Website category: university
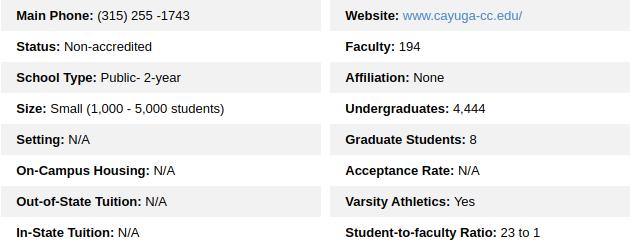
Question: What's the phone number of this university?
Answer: (315) 255 -1743

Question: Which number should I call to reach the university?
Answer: (315) 255 -1743

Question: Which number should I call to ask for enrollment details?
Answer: (315) 255 -1743

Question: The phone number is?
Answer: (315) 255 -1743

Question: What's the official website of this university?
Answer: www.cayuga-cc.edu/

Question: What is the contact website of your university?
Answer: www.cayuga-cc.edu/

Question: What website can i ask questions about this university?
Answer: www.cayuga-cc.edu/

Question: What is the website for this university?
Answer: www.cayuga-cc.edu/

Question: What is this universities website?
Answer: www.cayuga-cc.edu/

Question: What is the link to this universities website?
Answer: www.cayuga-cc.edu/

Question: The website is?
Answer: www.cayuga-cc.edu/

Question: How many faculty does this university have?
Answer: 194

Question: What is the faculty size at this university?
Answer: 194

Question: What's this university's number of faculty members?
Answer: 194

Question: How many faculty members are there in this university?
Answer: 194

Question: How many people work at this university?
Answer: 194

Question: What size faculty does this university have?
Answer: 194

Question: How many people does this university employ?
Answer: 194

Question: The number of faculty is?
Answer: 194

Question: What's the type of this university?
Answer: Public- 2-year

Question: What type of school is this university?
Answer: Public- 2-year

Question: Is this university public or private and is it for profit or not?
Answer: Public- 2-year

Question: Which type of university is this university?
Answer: Public- 2-year

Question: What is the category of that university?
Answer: Public- 2-year

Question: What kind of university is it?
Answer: Public- 2-year

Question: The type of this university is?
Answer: Public- 2-year

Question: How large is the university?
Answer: Small (1,000 - 5,000 students)

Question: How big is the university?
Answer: Small (1,000 - 5,000 students)

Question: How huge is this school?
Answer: Small (1,000 - 5,000 students)

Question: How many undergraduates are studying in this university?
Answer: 4,444

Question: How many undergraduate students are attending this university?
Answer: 4,444

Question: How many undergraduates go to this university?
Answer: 4,444

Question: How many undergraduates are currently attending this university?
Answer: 4,444

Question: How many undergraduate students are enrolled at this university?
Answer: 4,444

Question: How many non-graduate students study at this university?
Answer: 4,444

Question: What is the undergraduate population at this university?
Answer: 4,444

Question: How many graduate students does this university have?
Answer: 8

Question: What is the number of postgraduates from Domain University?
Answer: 8

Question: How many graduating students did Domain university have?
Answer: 8

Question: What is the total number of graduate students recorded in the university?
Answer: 8

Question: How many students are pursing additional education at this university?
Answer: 8

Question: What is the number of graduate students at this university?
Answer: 8

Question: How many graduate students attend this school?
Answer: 8

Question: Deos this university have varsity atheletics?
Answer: Yes

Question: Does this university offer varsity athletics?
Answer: Yes

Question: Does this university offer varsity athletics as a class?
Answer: Yes

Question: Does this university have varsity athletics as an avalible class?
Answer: Yes

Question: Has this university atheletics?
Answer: Yes

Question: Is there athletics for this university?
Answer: Yes

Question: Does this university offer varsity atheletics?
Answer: Yes

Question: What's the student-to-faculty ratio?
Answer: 23 to 1

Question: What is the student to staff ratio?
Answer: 23 to 1

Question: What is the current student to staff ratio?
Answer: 23 to 1

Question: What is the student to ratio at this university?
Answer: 23 to 1

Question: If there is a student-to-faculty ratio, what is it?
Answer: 23 to 1

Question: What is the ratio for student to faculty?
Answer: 23 to 1

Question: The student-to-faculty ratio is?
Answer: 23 to 1